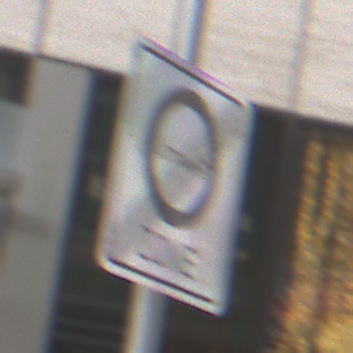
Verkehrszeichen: EndeUmweltzone
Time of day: Midday
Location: Outdoor (Urban)
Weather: Overcast
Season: NotSpecified
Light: Natural